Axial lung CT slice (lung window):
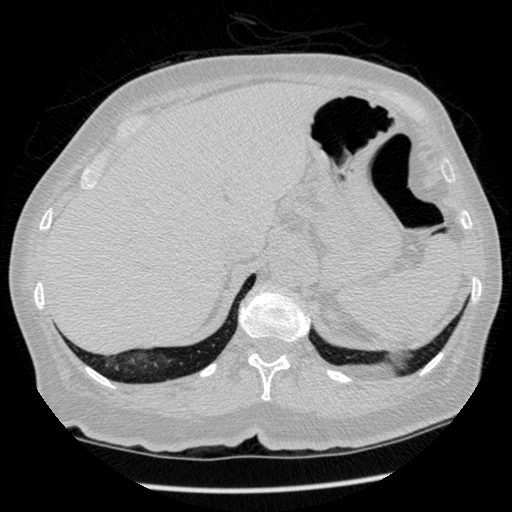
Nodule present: no